Question: They have passed me a project of a web shop made with node.js and reactj and when I execute it loads the web but then it leaves an error message, it is because in some section there is no data or there is no code, but I do not want to insert it, my Professor told me to put a conditional so that when I do not find code I also upload the web but I do not know where to put the code or where to act, i am new on stackoverflow, thanks a lot

'''
60 | let campaigns: any = [];
61 |
62 | if (this.props.categories && this.props.categories.isFinished) {
> 63 | if (this.props.categories.queryResult.data) {
| ^
64 | categories = this.props.categories.queryResult.data;
65 | } else if (this.props.categories.queryResult.length) {
66 | categories = this.props.categories.queryResult;
'''
'''
import * as React from "react";
import { Component } from "react";
import "./MenuBar.css";
import Menu from "./Menu";
import { List } from "semantic-ui-react";
import icon1 from "../../assets/icons/bars1.png";
import icon2 from "../../assets/icons/bars2.png";
import icon3 from "../../assets/icons/bars3.png";
import icon1r from "../../assets/icons/bars1_w.png";
import icon2r from "../../assets/icons/bars2_w.png";
import icon3r from "../../assets/icons/bars3_w.png";
import { services } from "../../store";
import { connect } from "react-redux";
import Radium from "radium";
import MenuFilters from "./MenuFilters";
export interface Props {
// Actions
fetchCategories: any;
fetchShops: any;
fetchCampaigns: any;
// Props
name: string;
avatar: string;
userId: string;
classes: any;
categories: any;
shops: any;
campaigns: any;
// Events
onChangeGrid: any;
}
interface State {
isOpen: boolean;
grid: string;
}
class _MenuBar extends Component<Props, State> {
constructor(props: Props) {
super(props);
this.state = {
isOpen: true,
grid: "grid1"
};
}
public componentDidMount() {
this.props.fetchCategories();
this.props.fetchShops();
this.props.fetchCampaigns();
}
public render() {
let categories: any = [];
let shops: any = [];
let campaigns: any = [];
if (this.props.categories && this.props.categories.isFinished) {
if (this.props.categories.queryResult.data) {
categories = this.props.categories.queryResult.data;
} else if (this.props.categories.queryResult.length) {
categories = this.props.categories.queryResult;
}
}
if (this.props.shops && this.props.shops.isFinished) {
if (this.props.shops.queryResult.data) {
shops = this.props.shops.queryResult.data;
} else if (this.props.shops.queryResult.length) {
shops = this.props.shops.queryResult;
}
}
if (this.props.campaigns && this.props.campaigns.isFinished) {
if (this.props.campaigns.queryResult.data) {
campaigns = this.props.campaigns.queryResult.data;
} else if (this.props.campaigns.queryResult.length) {
campaigns = this.props.campaigns.queryResult;
}
}
return (
<div className="MCMenuBar">
<div className="MCMenuBarContainer">
<div
style={{
display: "inline-flex",
width: "50%"
}}
>
<Menu categories={categories} shops={shops} campaigns={campaigns} />
<div className="MCMenuBarDivider" />
<div
style={{
height: "50px",
marginTop: "10px"
}}
>
<List horizontal>
<List.Item as="a">
<span style={{ color: "#000", fontWeight: "bold" }}>
NUEVOS
</span>
</List.Item>
<List.Item as="a">
<span style={{ color: "#000", fontWeight: "bold" }}>
GRATIS
</span>
</List.Item>
<List.Item as="a">
<span style={{ color: "#000", fontWeight: "bold" }}>
PROMOS
</span>
</List.Item>
<List.Item as="a">
<span style={{ color: "#000", fontWeight: "bold" }}>
JUEGOS
</span>
</List.Item>
</List>
</div>
</div>
<div
style={{
height: "38px",
width: "50%",
textAlign: "right"
}}
>
<List horizontal>
<List.Item
as="a"
onClick={() => {
if (this.props.onChangeGrid) {
this.setState({ grid: "grid1" });
this.props.onChangeGrid("grid1");
}
}}
>
<span style={{ color: "#000", fontWeight: "bold" }}>
<img
src={this.state.grid === "grid1" ? icon1 : icon1r}
alt="Mi chollo"
style={style.baricon}
/>
</span>
</List.Item>
<List.Item
as="a"
onClick={() => {
if (this.props.onChangeGrid) {
this.setState({ grid: "grid2" });
this.props.onChangeGrid("grid2");
}
}}
>
<span style={{ color: "#000", fontWeight: "bold" }}>
<img
src={this.state.grid === "grid2" ? icon2 : icon2r}
alt="Mi chollo"
style={style.baricon}
/>
</span>
</List.Item>
<List.Item
as="a"
onClick={() => {
if (this.props.onChangeGrid) {
this.setState({ grid: "grid3" });
this.props.onChangeGrid("grid3");
}
}}
>
<span style={{ color: "#000", fontWeight: "bold" }}>
<img
src={this.state.grid === "grid3" ? icon3 : icon3r}
alt="Mi chollo"
style={style.baricon}
/>
</span>
</List.Item>
<List.Item>
<div />
</List.Item>
</List>
<div
style={{
display: "inline-flex",
borderLeft: "1px solid #ededed",
paddingLeft: "10px",
height: "58px",
marginTop: "-12px",
position: "relative",
top: "2px"
}}
>
<div
style={{
display: "inline-flex",
paddingTop: "10px"
}}
>
<MenuFilters />
</div>
</div>
</div>
</div>
</div>
);
}
}
const style = {
baricon: {
width: "24px",
height: "24px",
opacity: 0.4
}
};
const mapDispatchToProps = (dispatch: any) => {
return {
// same effect
fetchCategories: () => {
dispatch(services["api/v1/categories"].find());
},
fetchShops: () => {
dispatch(services["api/v1/shops"].find());
},
fetchCampaigns: () => {
dispatch(services["api/v1/campaigns"].find());
}
};
};
const mapStateToProps = (store: any) => {
return {
categories: store.categories,
shops: store.shops,
campaigns: store.campaigns
};
};
const MenuBar = connect(
mapStateToProps,
mapDispatchToProps
)(_MenuBar);
export default Radium(MenuBar);
'''
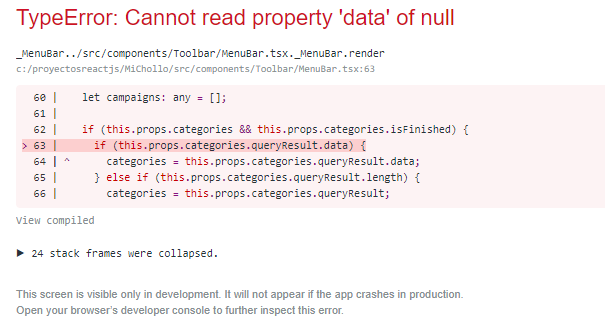
Answer: As the error explains your queryResult property is . Add another conditional check to see if the field is not empty in the line above (62)
'''
if (
this.props.categories &&
this.props.categories.isFinished &&
!!this.props.categores.queryResult
) {
// user queryResult
}
'''
Another option would be to set a default value for and update all it's references.
'const qResult = this.props.categories.queryResult || [];'